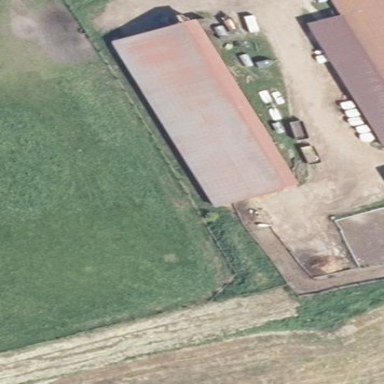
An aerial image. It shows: Gabled roof on farm auxiliary building.